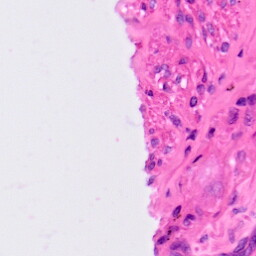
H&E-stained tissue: Lung